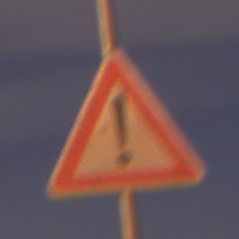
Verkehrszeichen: Gefahrenstelle
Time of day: Night
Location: Outdoor (Suburban)
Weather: PartlyCloudy
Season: NotSpecified
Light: Artificial